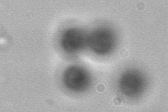
Label: Phaeocystis